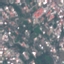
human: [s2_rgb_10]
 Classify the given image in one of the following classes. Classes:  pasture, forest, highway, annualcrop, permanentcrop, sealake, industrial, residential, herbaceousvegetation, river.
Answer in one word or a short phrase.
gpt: Residential